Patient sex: F
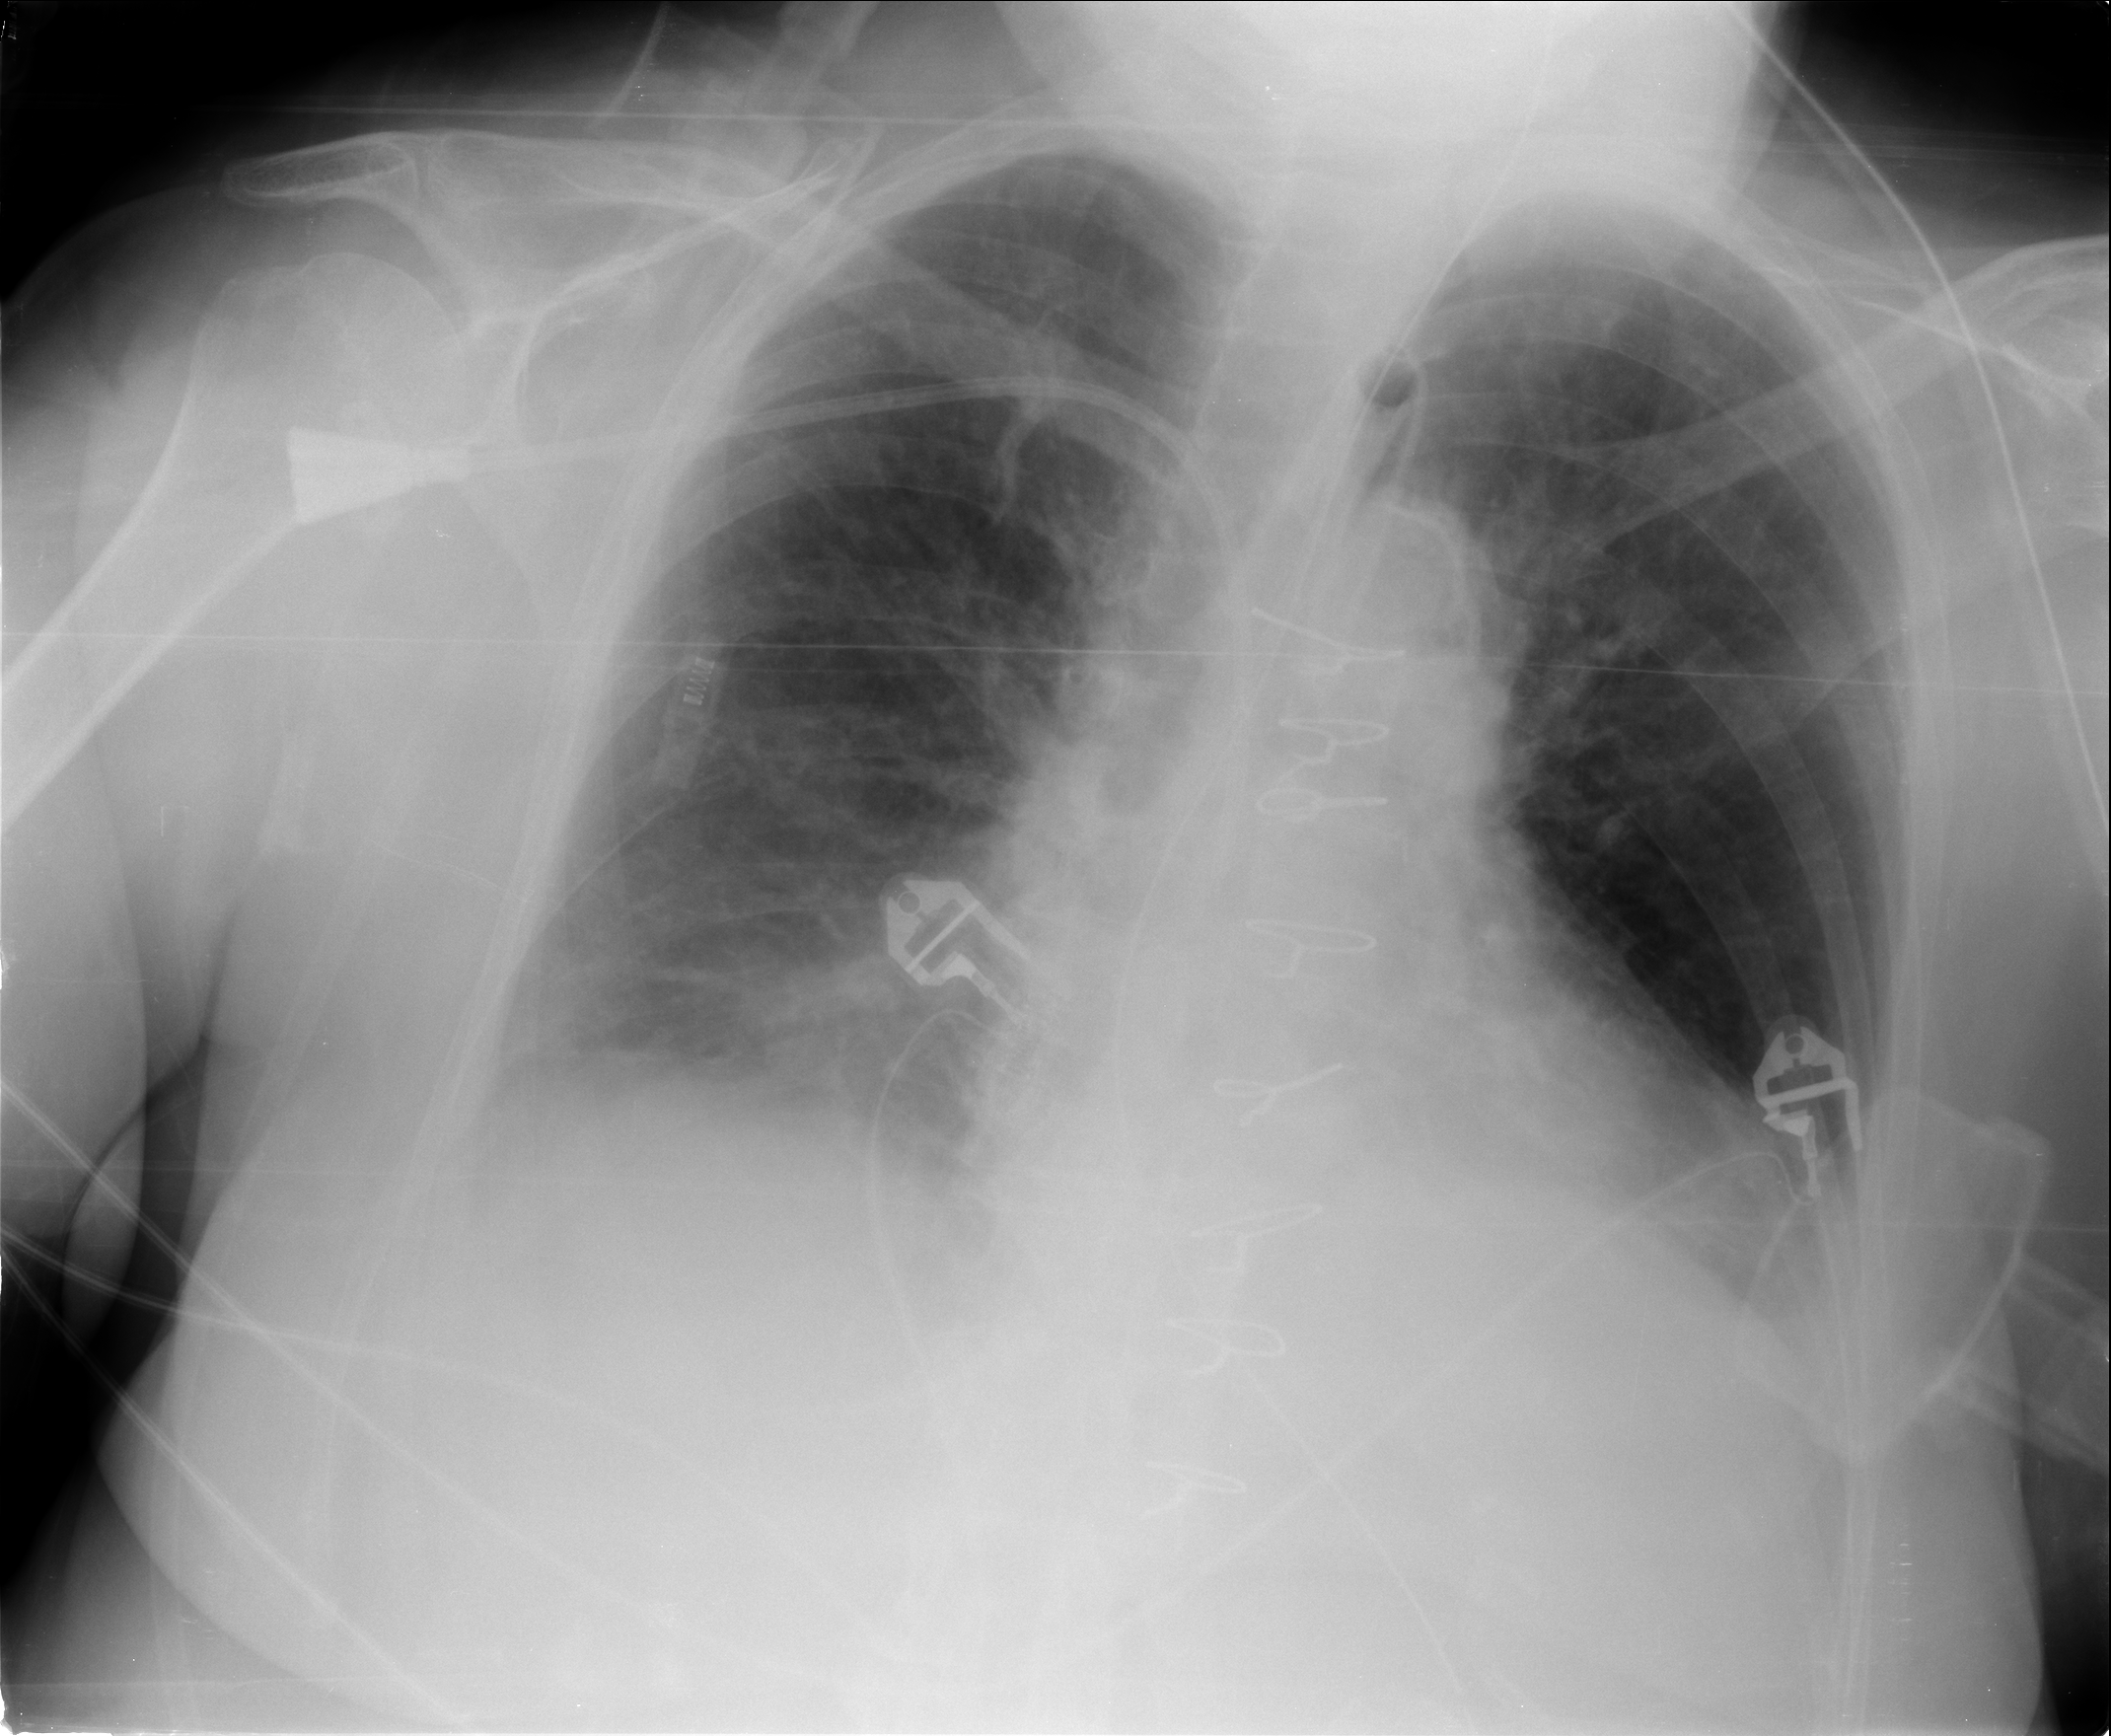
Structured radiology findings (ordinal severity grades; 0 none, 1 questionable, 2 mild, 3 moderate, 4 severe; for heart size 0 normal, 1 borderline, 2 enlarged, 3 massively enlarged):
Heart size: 2
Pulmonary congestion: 2
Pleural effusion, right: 2
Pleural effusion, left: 0
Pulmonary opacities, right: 1
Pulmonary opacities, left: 1
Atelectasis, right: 1
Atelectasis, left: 0